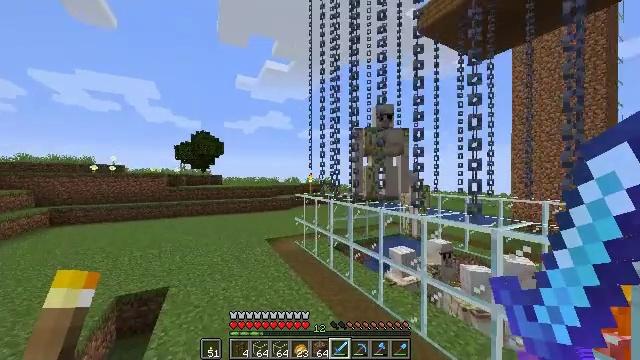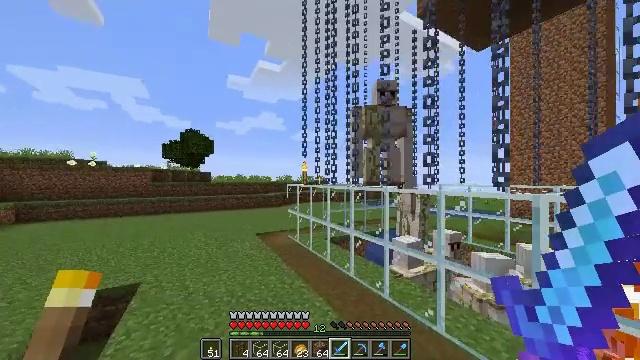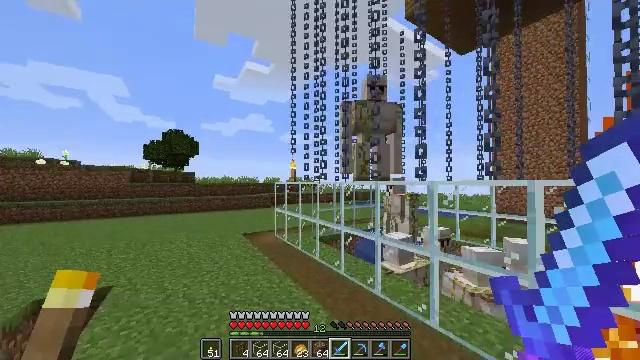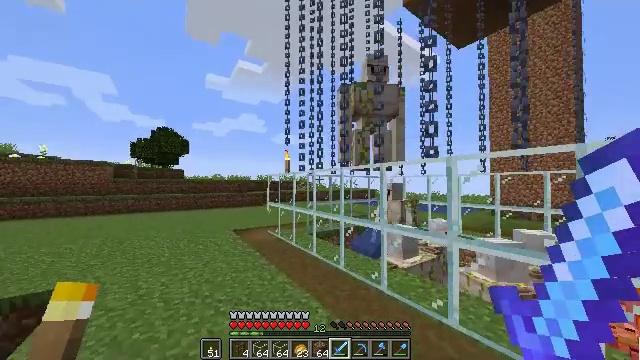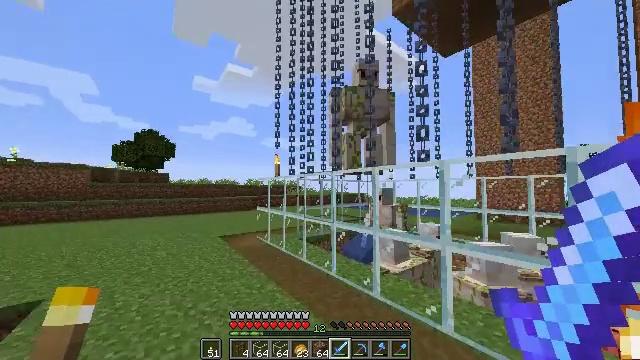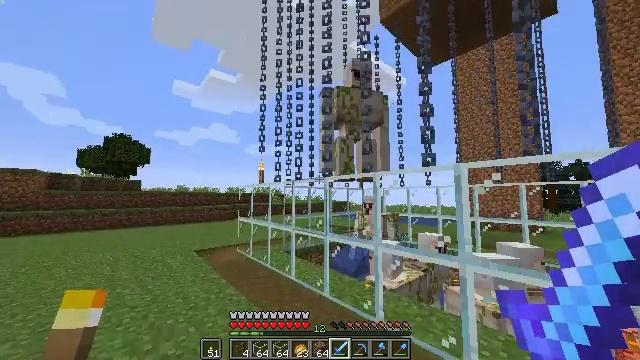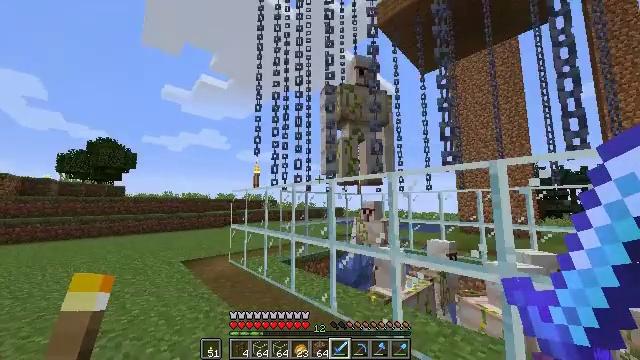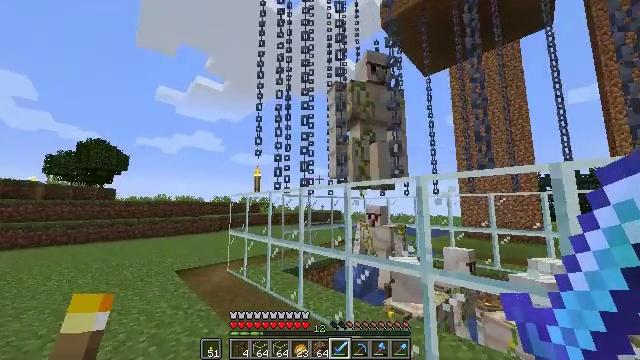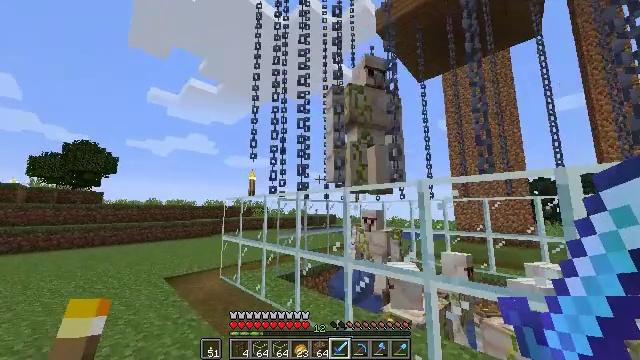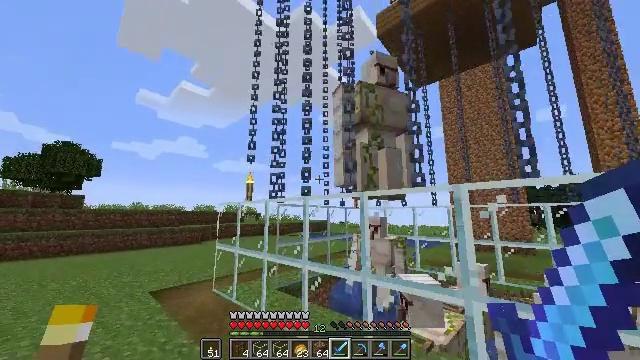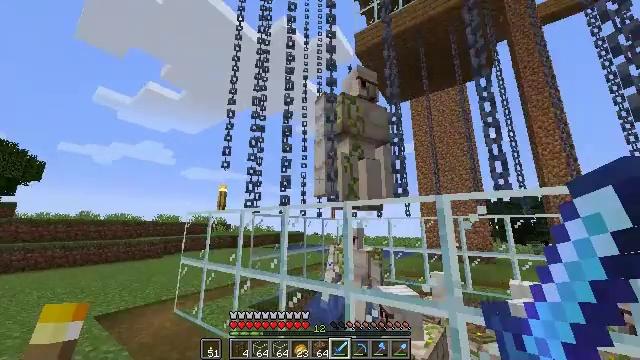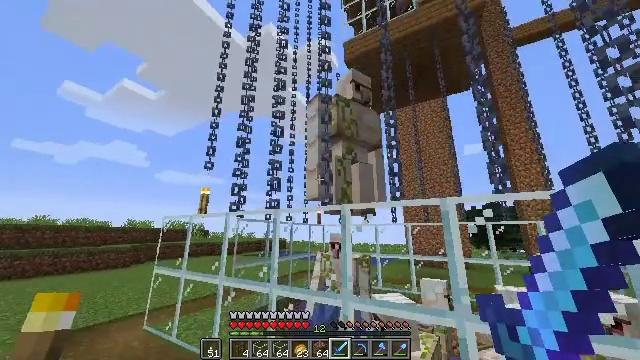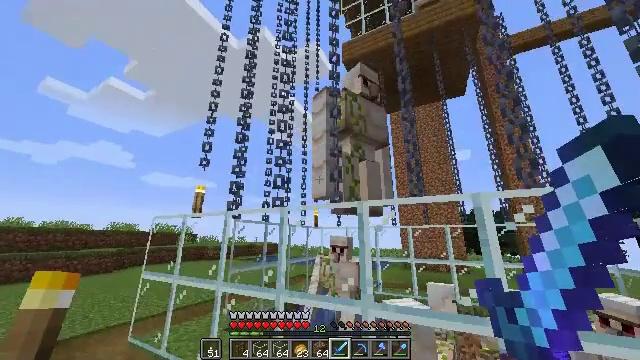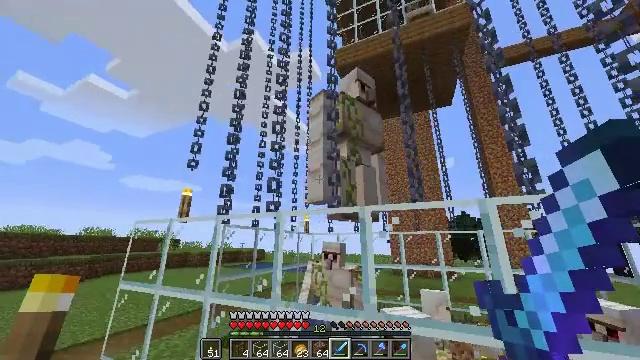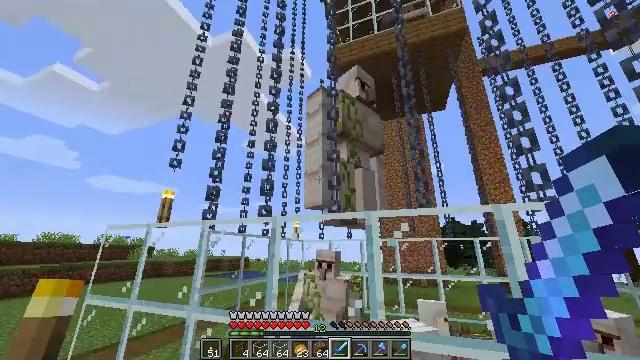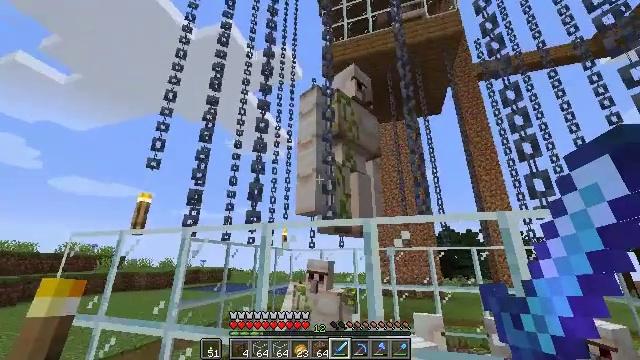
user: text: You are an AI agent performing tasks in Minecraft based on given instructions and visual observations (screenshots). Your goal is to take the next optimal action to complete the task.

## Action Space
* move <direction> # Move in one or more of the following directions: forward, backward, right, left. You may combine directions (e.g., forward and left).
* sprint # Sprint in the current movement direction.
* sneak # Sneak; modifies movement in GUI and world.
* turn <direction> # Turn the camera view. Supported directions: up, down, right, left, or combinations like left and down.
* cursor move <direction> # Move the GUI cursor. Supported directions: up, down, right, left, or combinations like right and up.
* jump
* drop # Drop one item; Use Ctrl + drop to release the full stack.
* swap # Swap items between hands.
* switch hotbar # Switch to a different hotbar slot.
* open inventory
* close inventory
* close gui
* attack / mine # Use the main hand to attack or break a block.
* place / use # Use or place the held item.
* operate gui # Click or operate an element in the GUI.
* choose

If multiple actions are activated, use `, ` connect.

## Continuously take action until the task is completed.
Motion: motion action
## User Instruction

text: Break the torch to collect it.
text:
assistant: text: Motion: move forward, turn right
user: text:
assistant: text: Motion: move forward, turn right
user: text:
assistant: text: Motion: move forward, turn right
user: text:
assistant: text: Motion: move forward, turn right and up
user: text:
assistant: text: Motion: move forward and move left, turn right and up
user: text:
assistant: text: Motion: move forward and move left, turn right and up
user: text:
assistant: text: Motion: move forward and move left, turn right and up
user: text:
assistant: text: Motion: move forward and move left, turn right and up
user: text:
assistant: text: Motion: move forward and move left, turn right and up
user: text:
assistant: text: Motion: move forward and move left, turn right and up
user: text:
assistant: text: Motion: move forward and move left, turn right and up
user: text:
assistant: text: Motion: move forward and move left, turn right and up
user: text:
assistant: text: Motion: turn right and up
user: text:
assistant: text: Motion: turn right and up
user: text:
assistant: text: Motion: turn right and up
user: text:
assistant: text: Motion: turn right and up
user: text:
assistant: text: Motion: turn right and up
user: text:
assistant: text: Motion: no_op
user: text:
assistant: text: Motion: no_op
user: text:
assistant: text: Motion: no_op
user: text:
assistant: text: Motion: turn up
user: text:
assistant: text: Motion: turn up
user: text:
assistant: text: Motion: no_op
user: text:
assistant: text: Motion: no_op
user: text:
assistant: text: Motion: no_op
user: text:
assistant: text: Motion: move forward and move left
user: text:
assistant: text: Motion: move forward and move left
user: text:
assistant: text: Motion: move forward and move left, turn right
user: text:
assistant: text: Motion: move forward and move left
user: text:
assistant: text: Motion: turn right